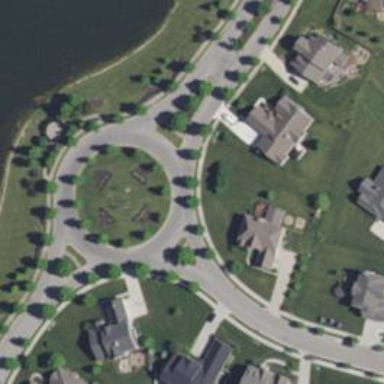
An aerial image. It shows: Residential road.